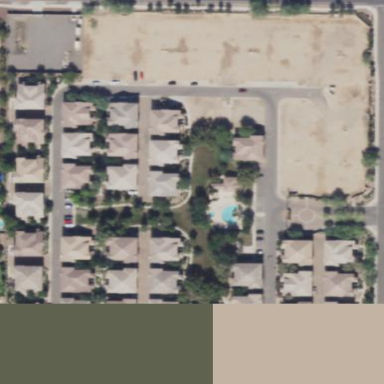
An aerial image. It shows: Condominium in residential area.